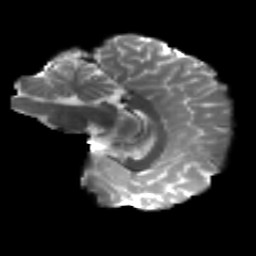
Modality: T2w
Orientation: sagittal
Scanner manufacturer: siemens
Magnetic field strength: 3 T
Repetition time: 4.16 s
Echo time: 0.0806 s